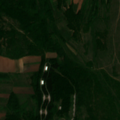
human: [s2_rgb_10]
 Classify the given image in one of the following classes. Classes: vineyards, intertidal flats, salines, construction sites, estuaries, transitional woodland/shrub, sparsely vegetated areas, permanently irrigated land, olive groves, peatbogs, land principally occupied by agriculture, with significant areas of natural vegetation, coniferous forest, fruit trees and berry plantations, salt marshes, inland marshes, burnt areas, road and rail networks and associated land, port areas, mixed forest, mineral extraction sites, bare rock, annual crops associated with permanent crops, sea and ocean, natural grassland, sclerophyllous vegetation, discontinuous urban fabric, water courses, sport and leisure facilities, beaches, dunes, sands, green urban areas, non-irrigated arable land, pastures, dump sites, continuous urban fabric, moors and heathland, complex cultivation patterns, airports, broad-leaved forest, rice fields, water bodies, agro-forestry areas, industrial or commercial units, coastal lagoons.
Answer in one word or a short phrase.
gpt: non-irrigated arable land, pastures, land principally occupied by agriculture, with significant areas of natural vegetation, broad-leaved forest, transitional woodland/shrub